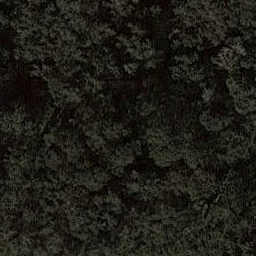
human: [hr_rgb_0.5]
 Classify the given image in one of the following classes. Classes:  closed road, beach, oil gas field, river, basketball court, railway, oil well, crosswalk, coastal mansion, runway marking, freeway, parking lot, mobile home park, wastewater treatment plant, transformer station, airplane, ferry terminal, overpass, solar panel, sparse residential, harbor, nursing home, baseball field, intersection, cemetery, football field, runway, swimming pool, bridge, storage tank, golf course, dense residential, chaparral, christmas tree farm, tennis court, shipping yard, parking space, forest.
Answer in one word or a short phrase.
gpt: forest